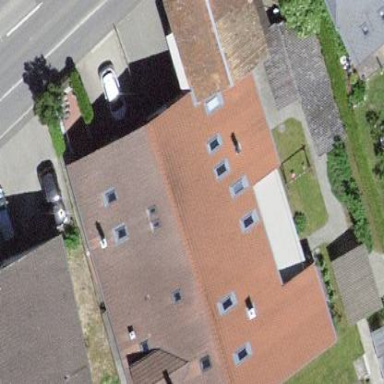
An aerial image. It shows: Residential building.